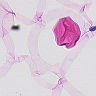
Metastatic tissue present: no